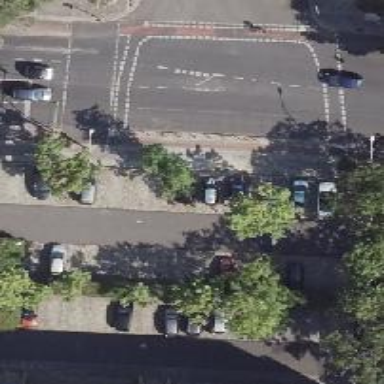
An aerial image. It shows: Parking area with surface.